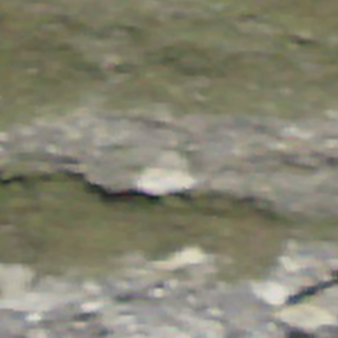
Label: other